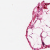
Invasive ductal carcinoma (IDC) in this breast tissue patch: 0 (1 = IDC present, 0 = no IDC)